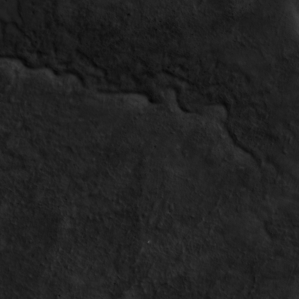
Label: non_frost